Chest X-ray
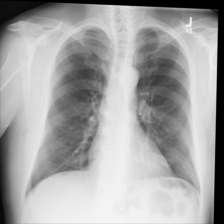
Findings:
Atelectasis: negative
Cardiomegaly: negative
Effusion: negative
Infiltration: negative
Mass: negative
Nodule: negative
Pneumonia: negative
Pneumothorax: negative
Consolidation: negative
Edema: negative
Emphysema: negative
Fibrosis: negative
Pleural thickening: negative
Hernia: negative